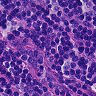
Metastatic tissue present: no